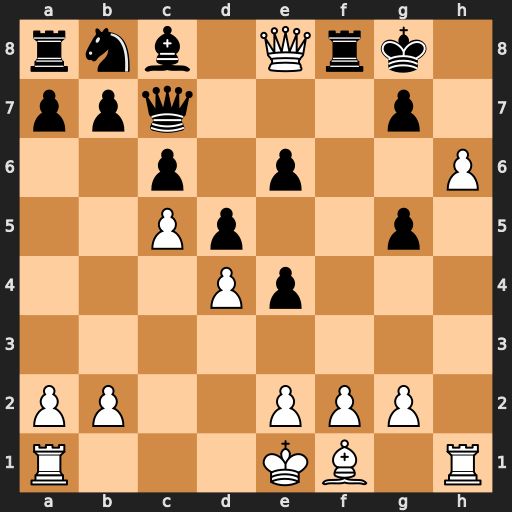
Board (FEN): rnb1Qrk1/ppq3p1/2p1p2P/2Pp2p1/3Pp3/8/PP2PPP1/R3KB1R
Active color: w
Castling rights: KQ
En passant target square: -
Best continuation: h7+ Kh8 Qxf8#